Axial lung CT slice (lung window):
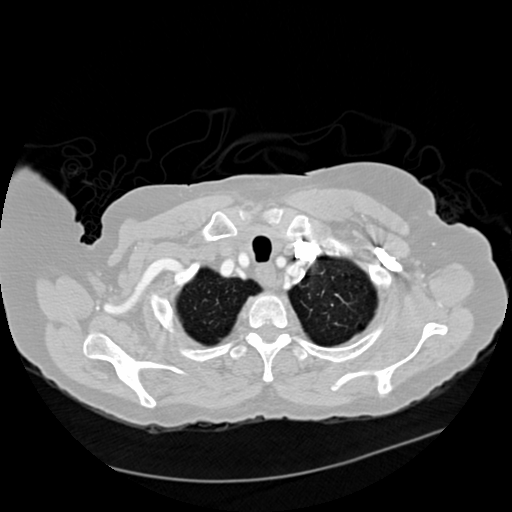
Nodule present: no